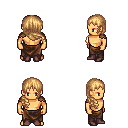
a pixel art fantasy rpg character, male body template, human, tanned skin, leather shoulder armor, robe skirt, light blonde right-swept hairstyle, maroon shoes, four views (front, back, left, right), 2x2 character sprite sheet, small pixel art, hard edges, no anti-aliasing